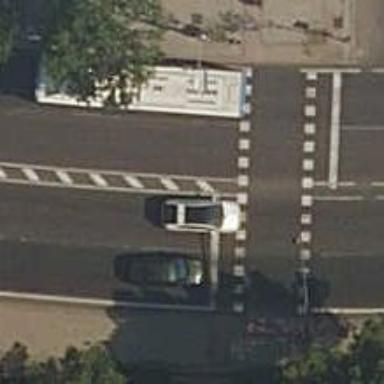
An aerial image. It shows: Pedestrian crossing with traffic signals.